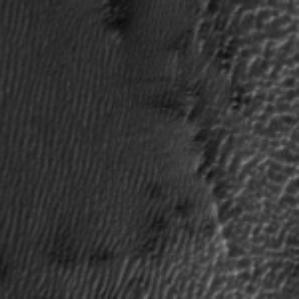
Label: frost